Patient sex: M
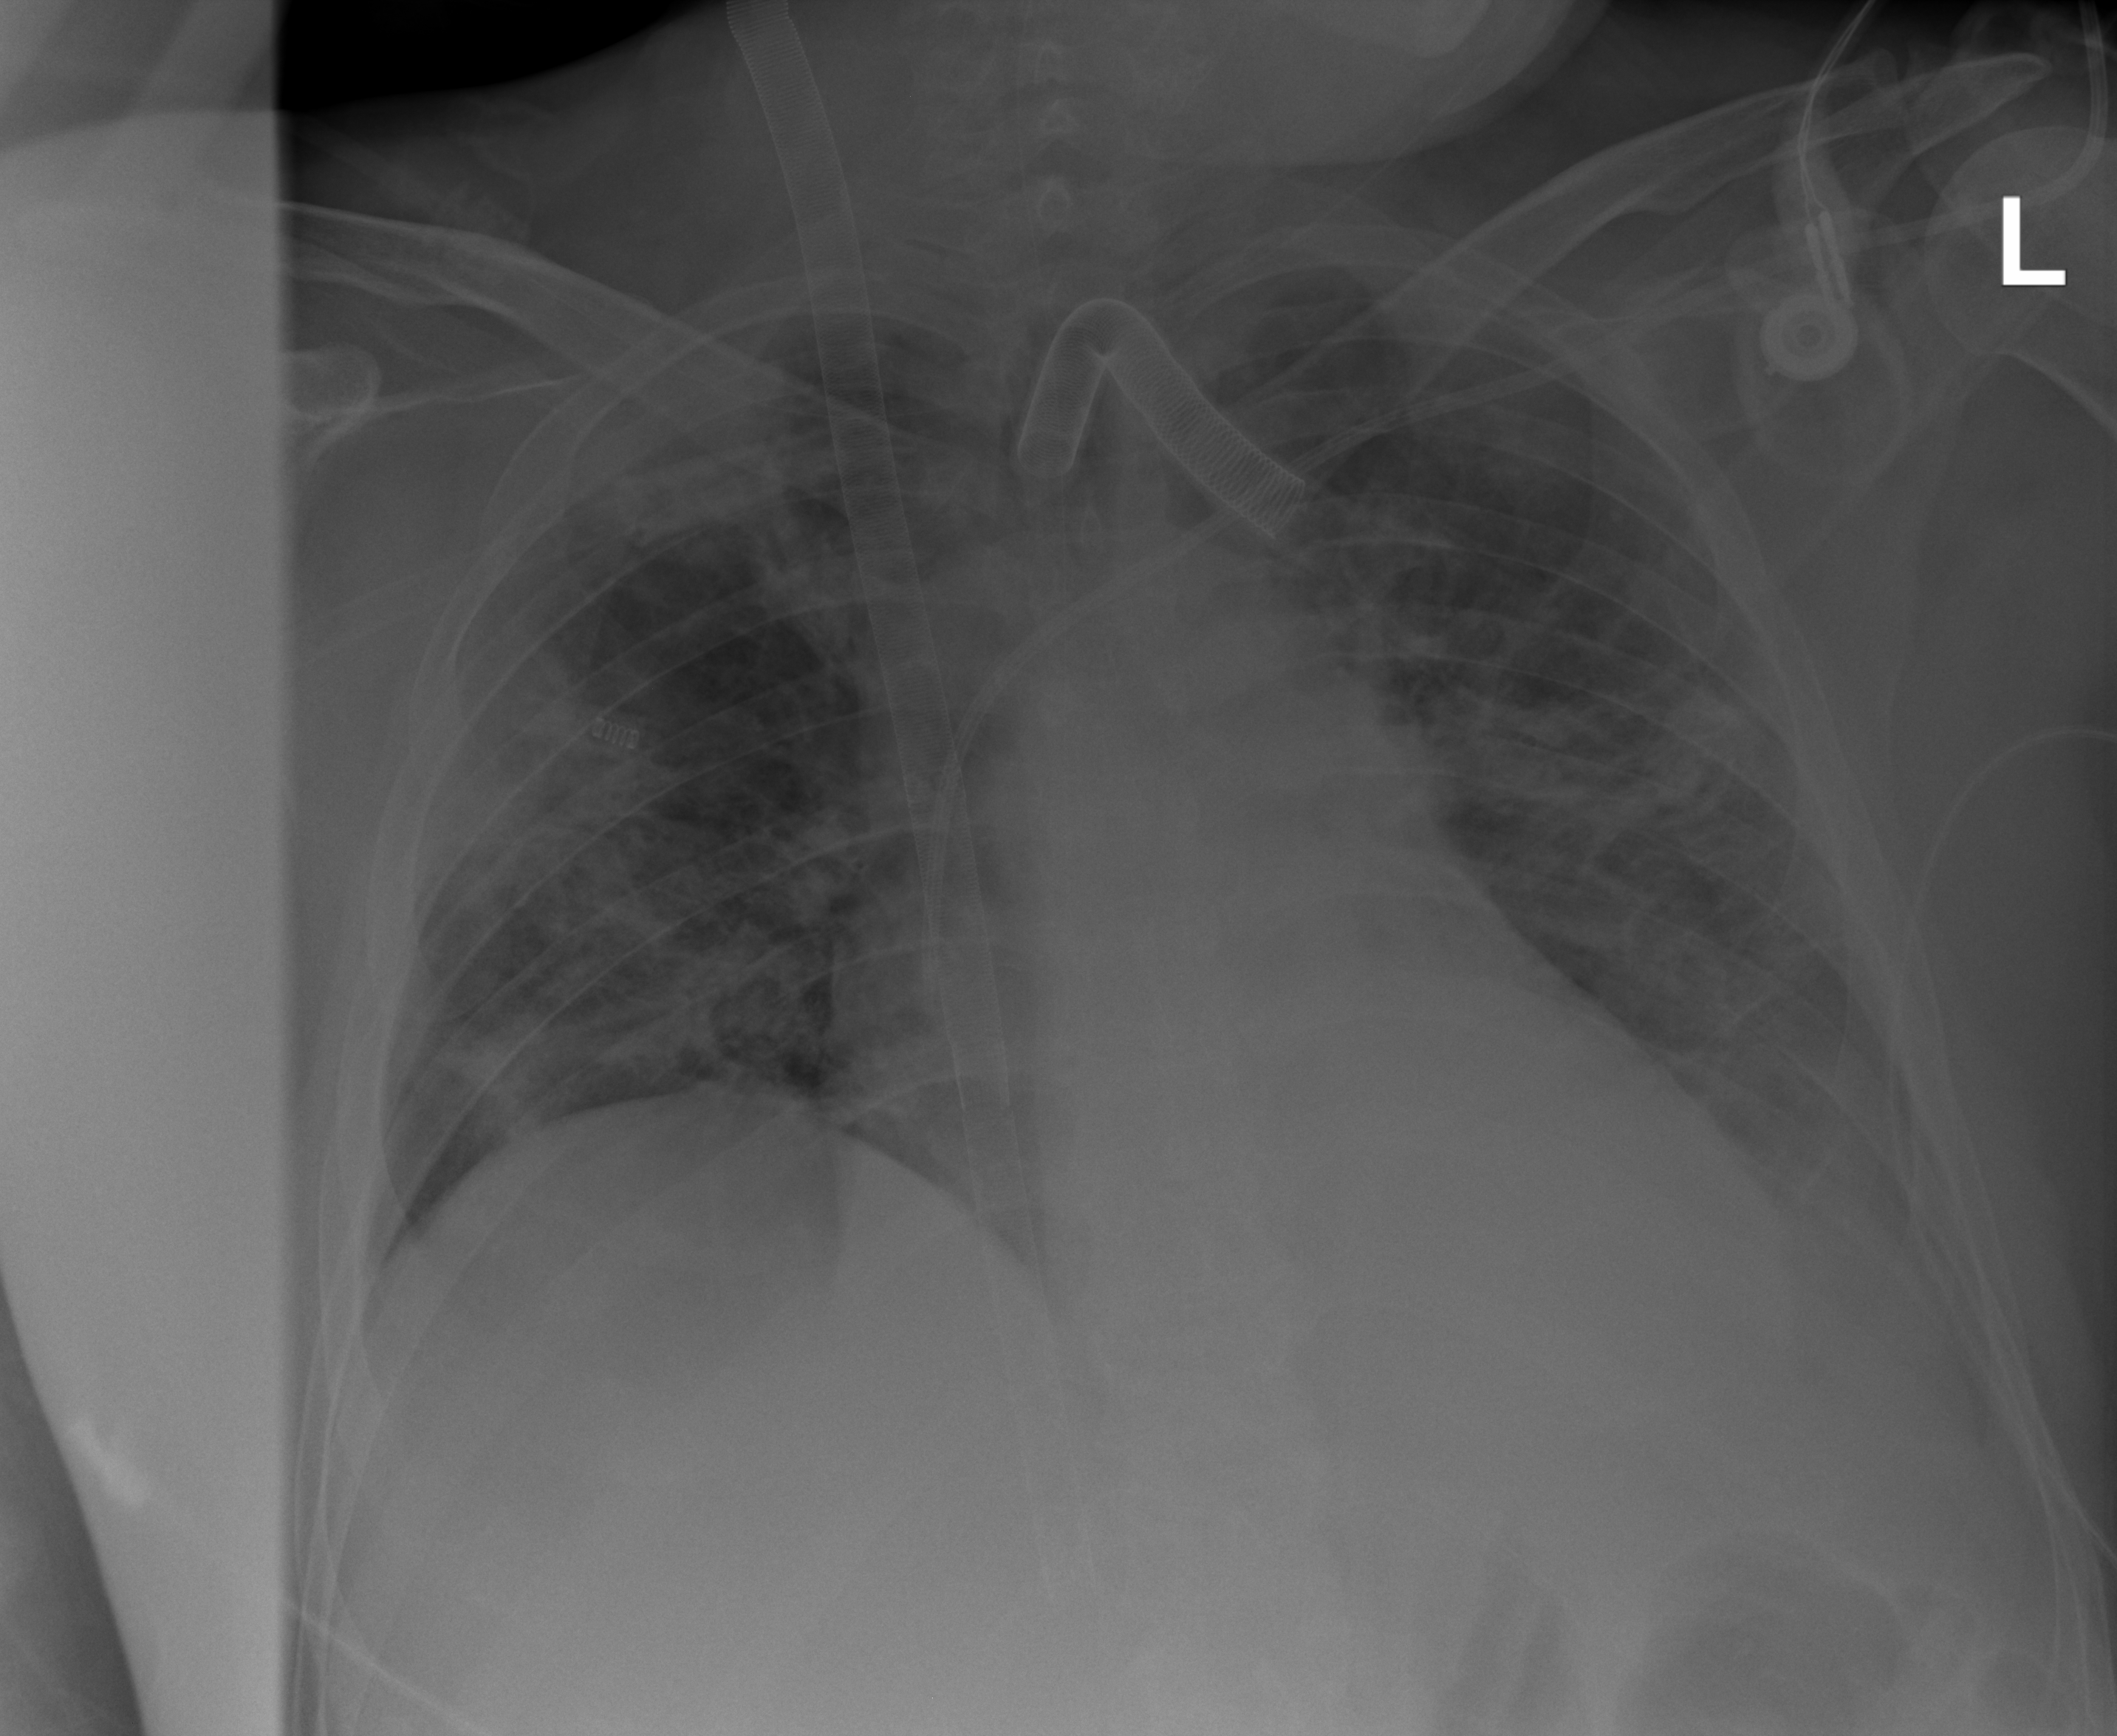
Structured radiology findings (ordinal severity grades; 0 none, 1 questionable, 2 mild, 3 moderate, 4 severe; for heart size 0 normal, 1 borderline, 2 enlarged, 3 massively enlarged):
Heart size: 2
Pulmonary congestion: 2
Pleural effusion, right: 0
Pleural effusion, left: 2
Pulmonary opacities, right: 3
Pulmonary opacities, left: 3
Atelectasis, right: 3
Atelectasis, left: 3